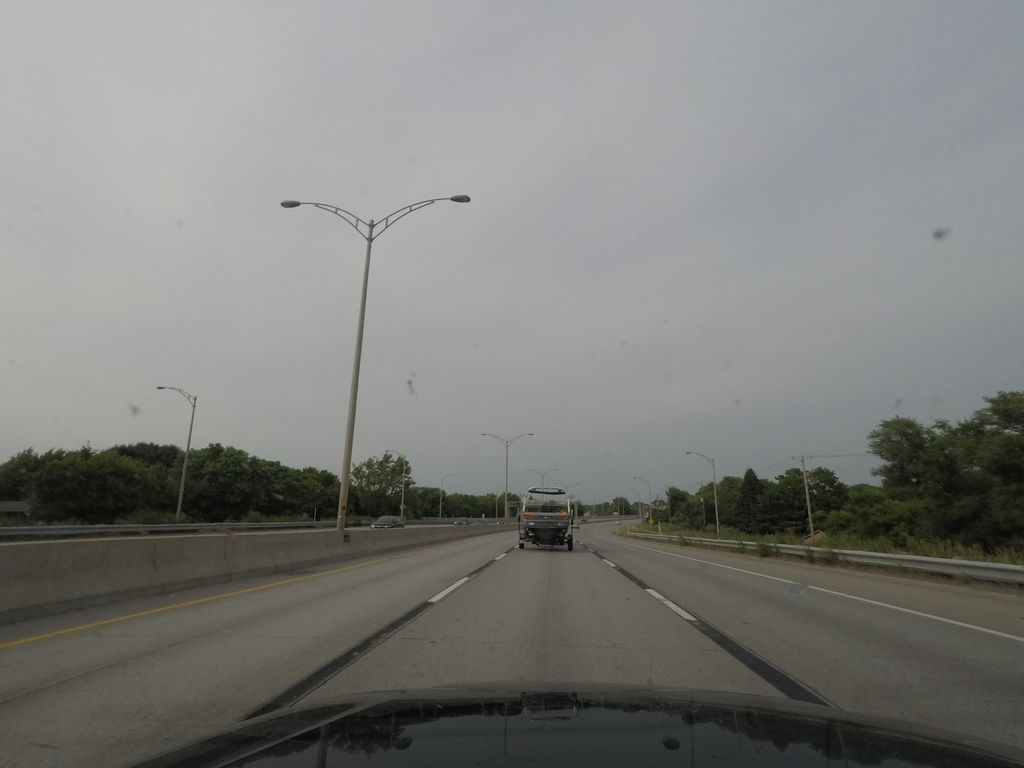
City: montreal